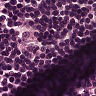
Metastatic tissue present: no